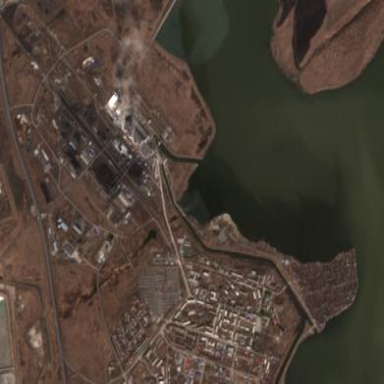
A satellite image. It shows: Coal-powered plant.